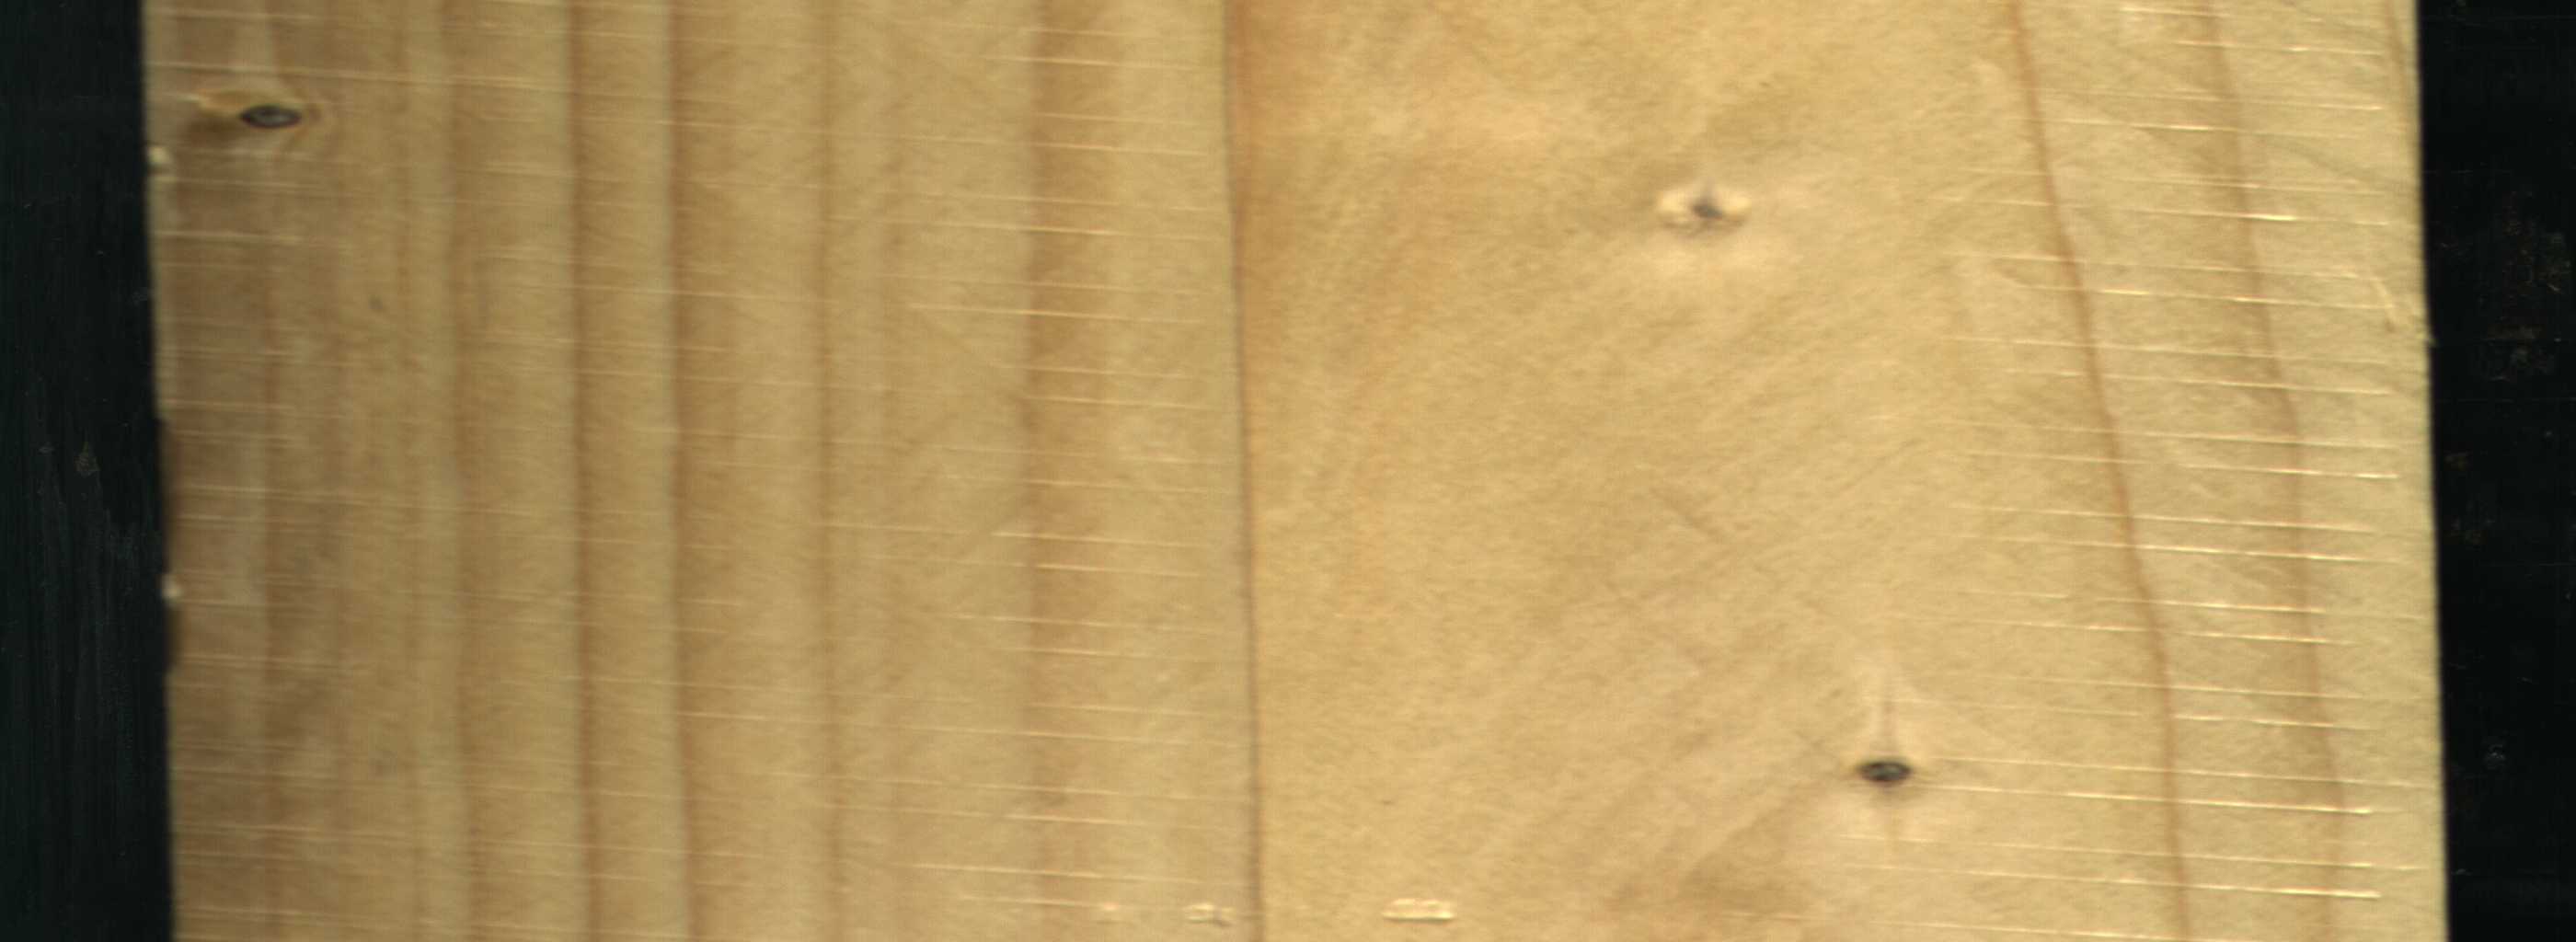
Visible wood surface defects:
Live_Knot
Live_Knot